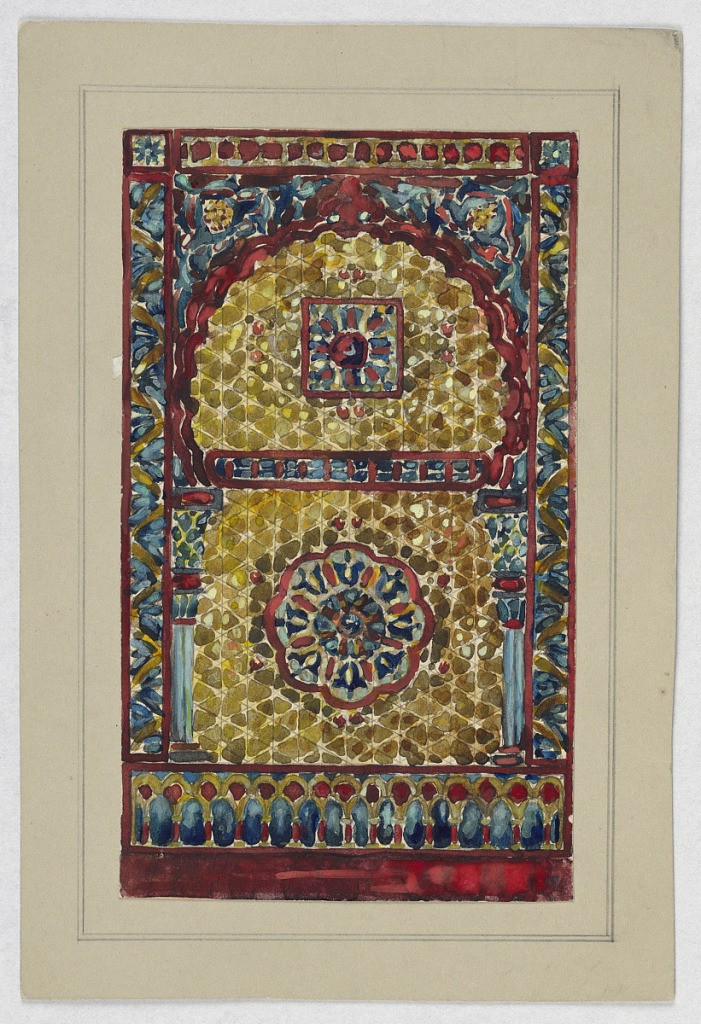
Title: Design for stained glass
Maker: Alice Cordelia Morse, American, 1863–1961
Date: late 19th century
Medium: Brush and gouache, graphite on paper mounted on tan illustration board
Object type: Drawing
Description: Rectangular window with scalloped design in yellow and burgundy; upper section contains square, lower design contains lobed circle.